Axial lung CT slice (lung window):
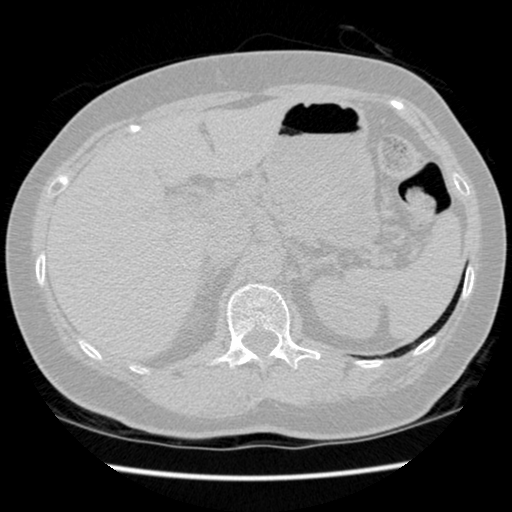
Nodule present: no